Field crop: maize
Growth stage: 2
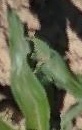
Species: maize